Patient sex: F
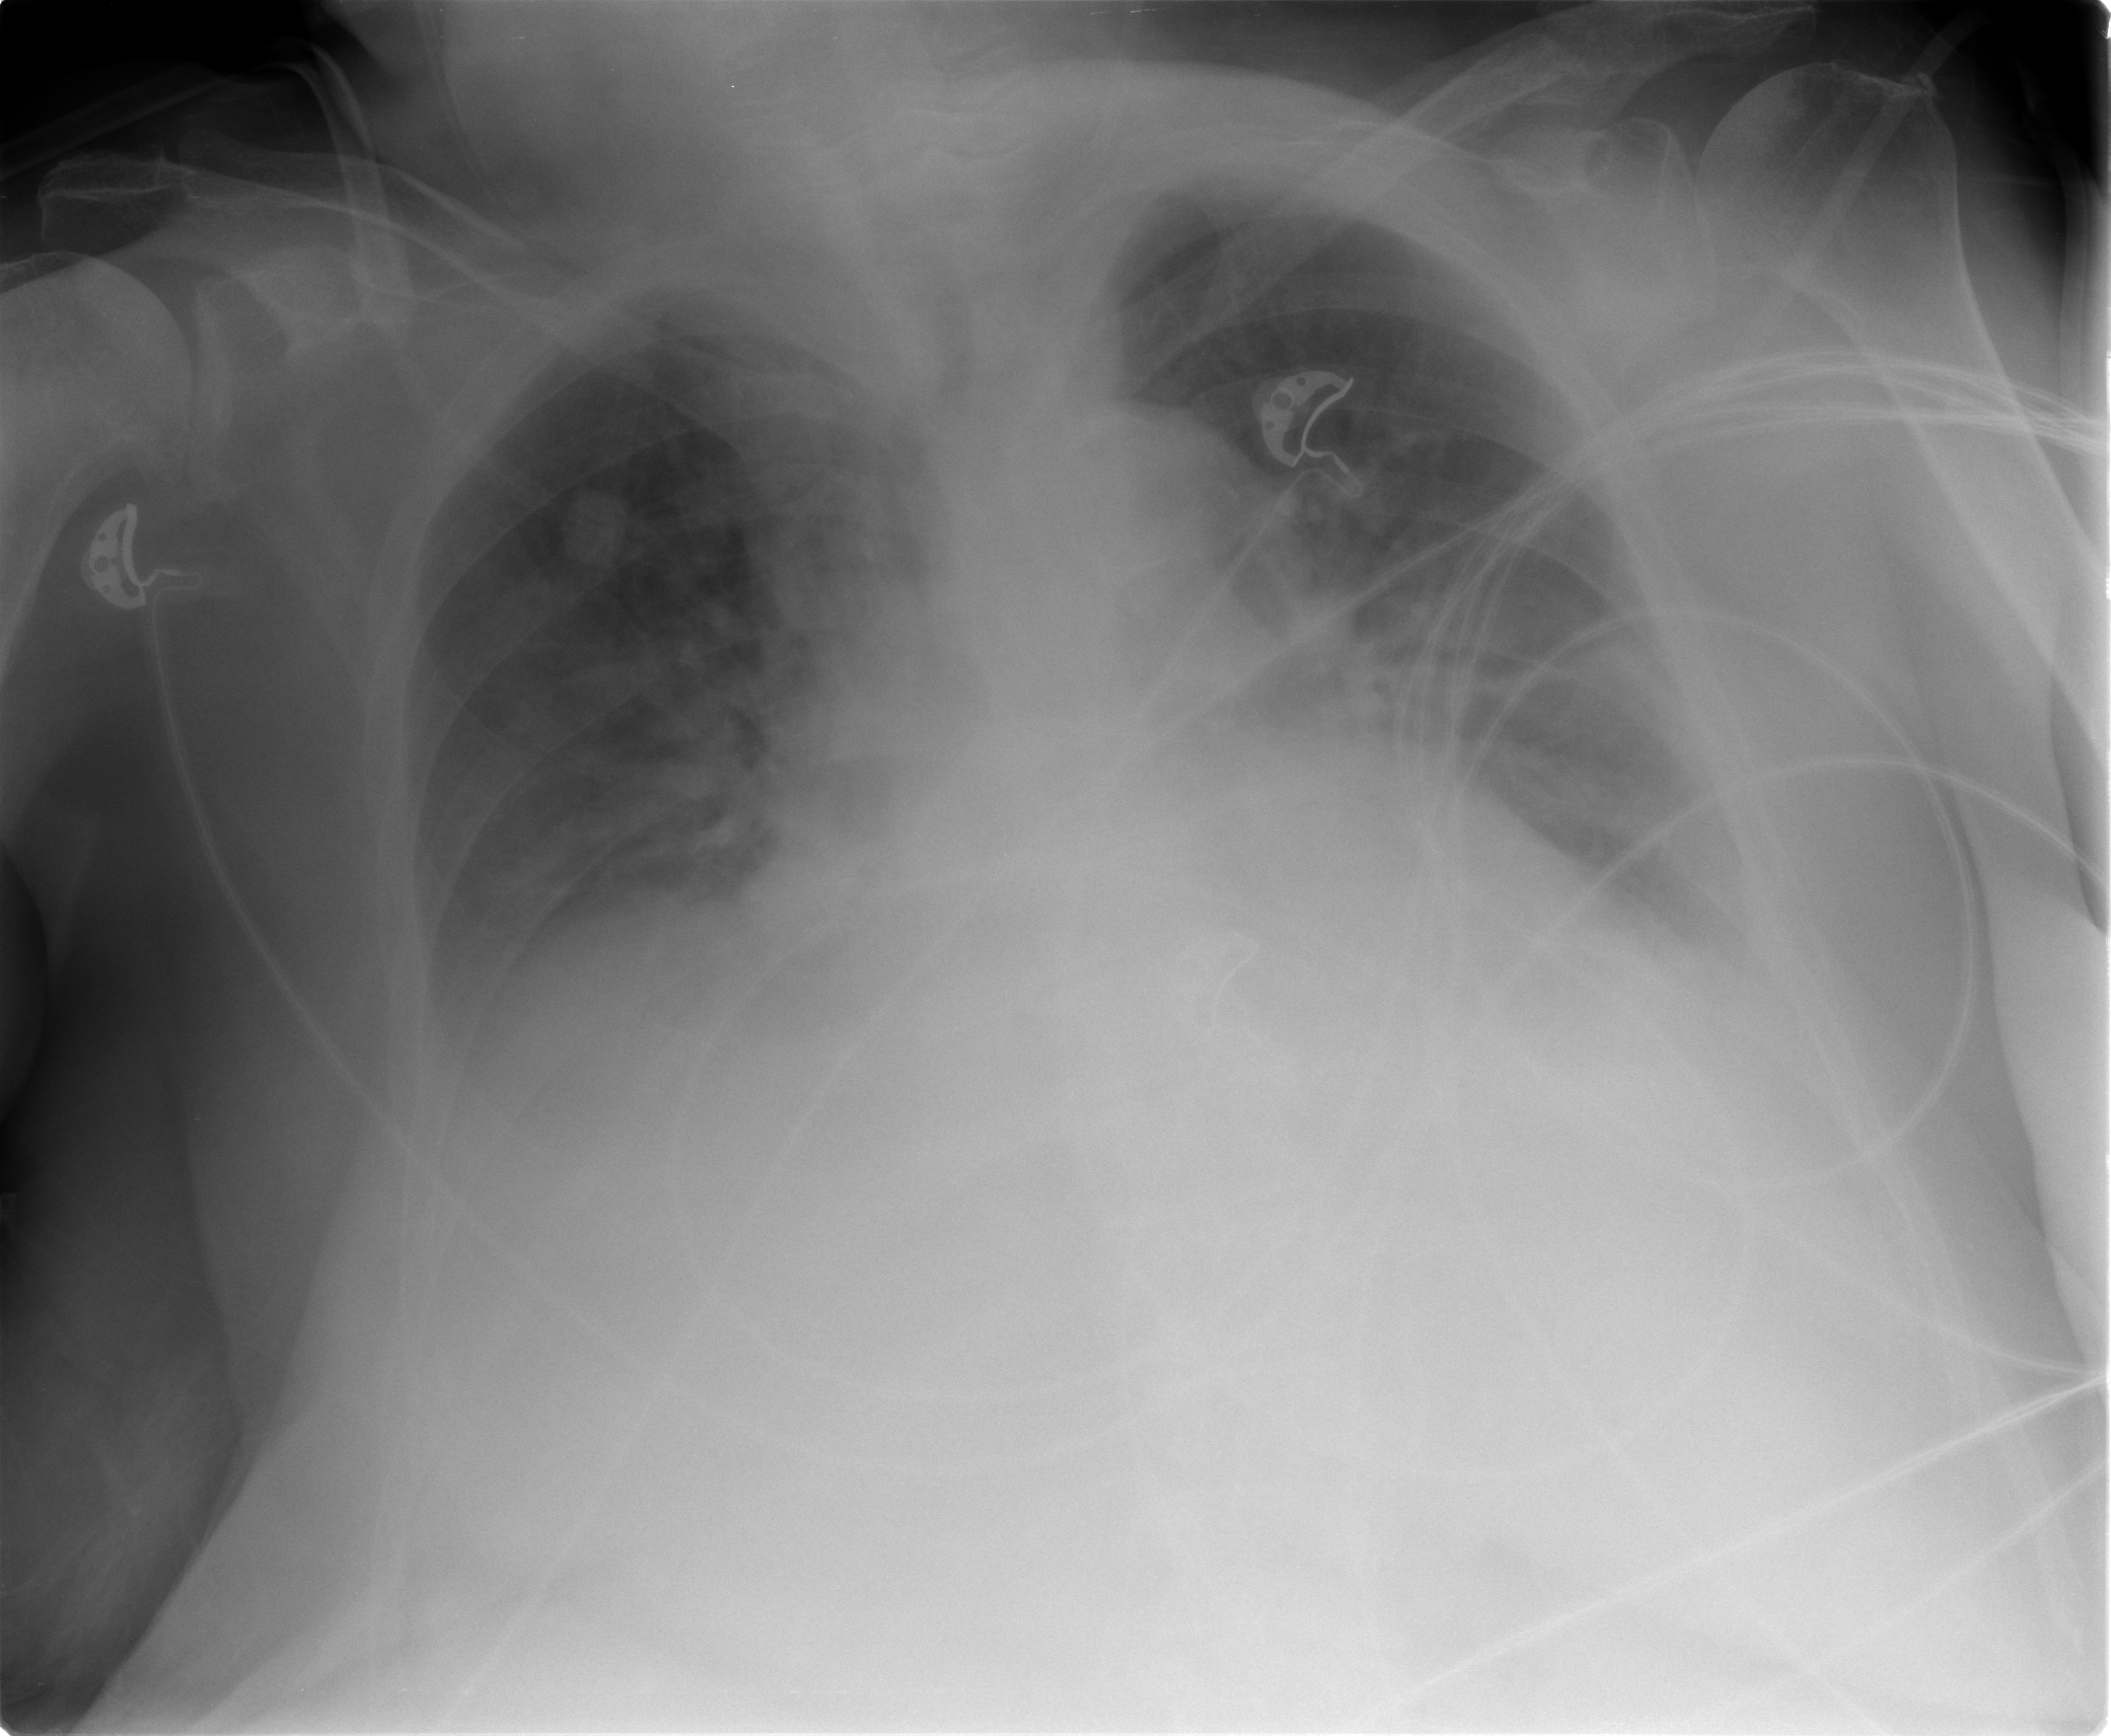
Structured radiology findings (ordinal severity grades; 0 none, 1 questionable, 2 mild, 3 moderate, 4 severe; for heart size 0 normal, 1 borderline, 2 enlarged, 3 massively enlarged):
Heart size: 2
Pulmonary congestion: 2
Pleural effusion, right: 3
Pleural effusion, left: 3
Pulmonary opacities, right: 2
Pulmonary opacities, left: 2
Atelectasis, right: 2
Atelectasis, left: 2